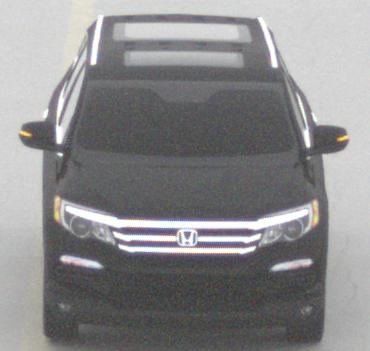
Make: Honda
Model: Pilot
Detailed model: 3
Model produced from: 2015
Model produced until: 2022
Doors: 5
Color: black
Road condition: dry road
Daytime: midday
Contrast: low contrast